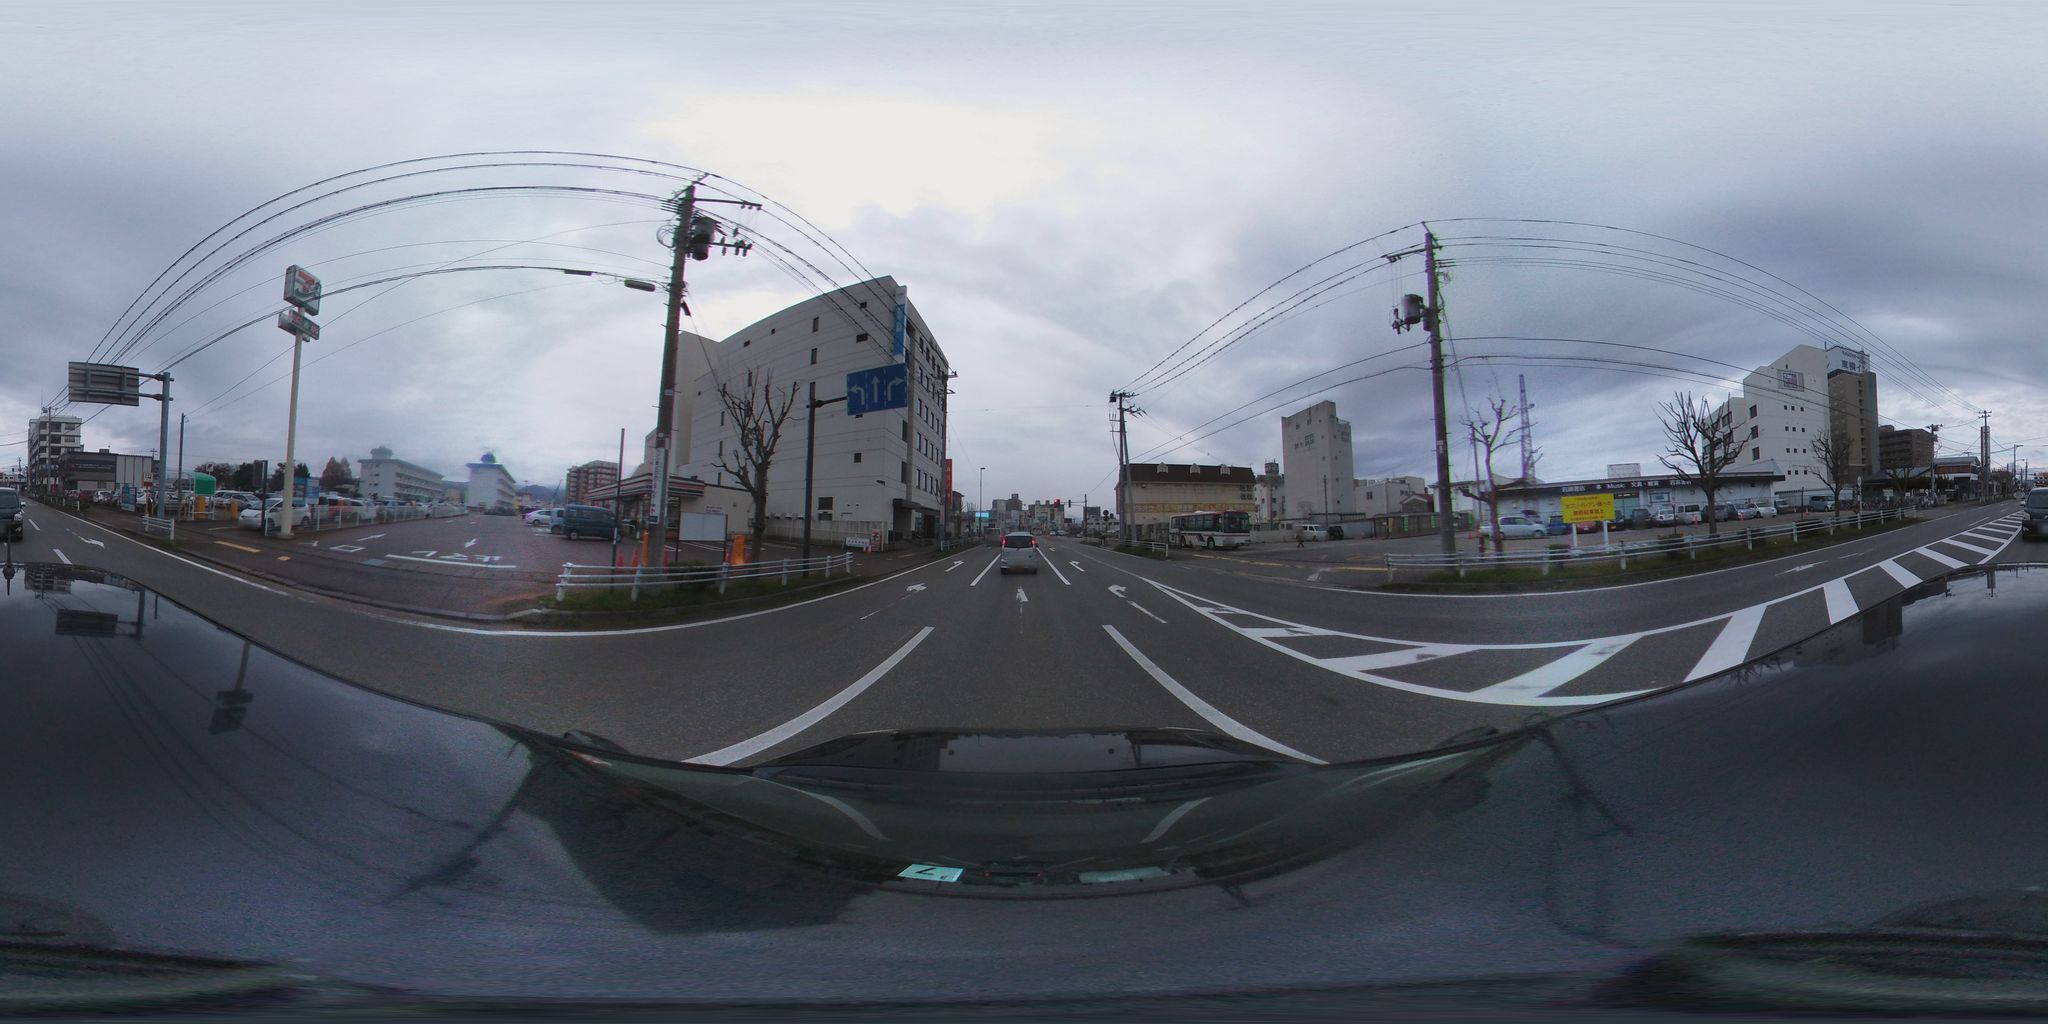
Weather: snowy
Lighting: day
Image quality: good
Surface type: cycling surface
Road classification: service
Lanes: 2.0
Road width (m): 3
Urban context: urban centre
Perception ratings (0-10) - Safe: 1.33, Lively: 4.68, Beautiful: 1.81, Boring: 1.26, Depressing: 3.8, Wealthy: 0.66